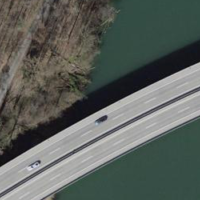
EUNIS habitat code: 57
Species observed at this site:
Milvus migrans